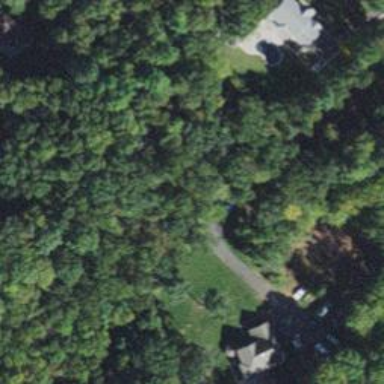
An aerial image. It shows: Residential driveway made of asphalt.